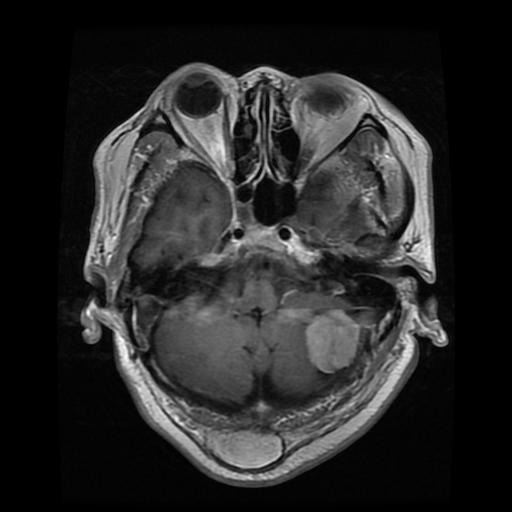
Label: meningioma